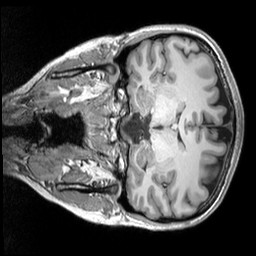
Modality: T1w
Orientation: coronal
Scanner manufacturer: siemens
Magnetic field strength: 3 T
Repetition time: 2.53 s
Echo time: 0.00298 s